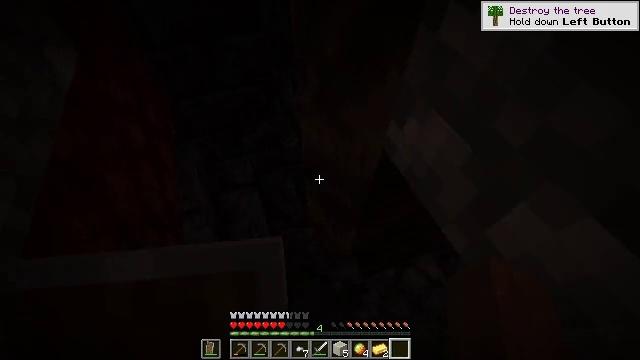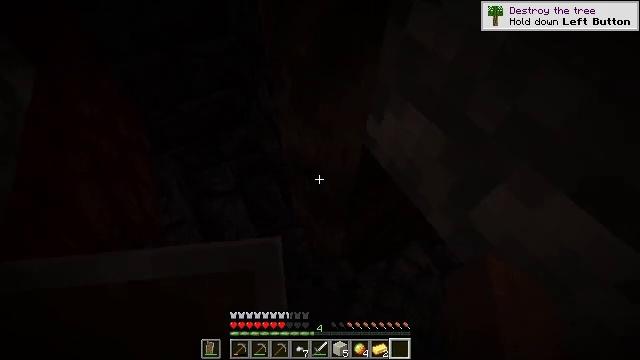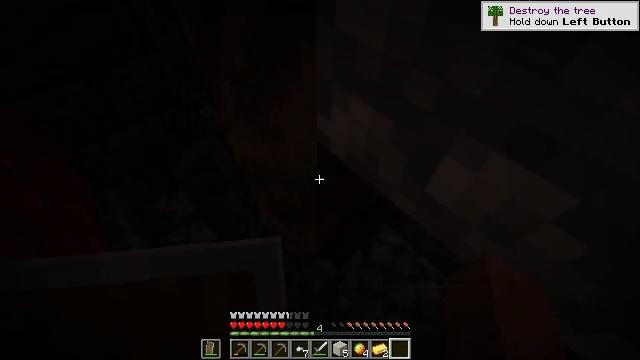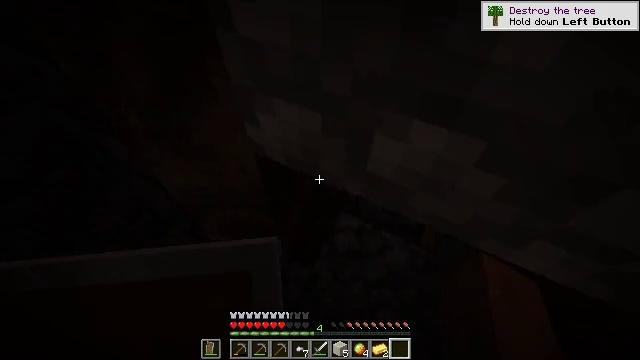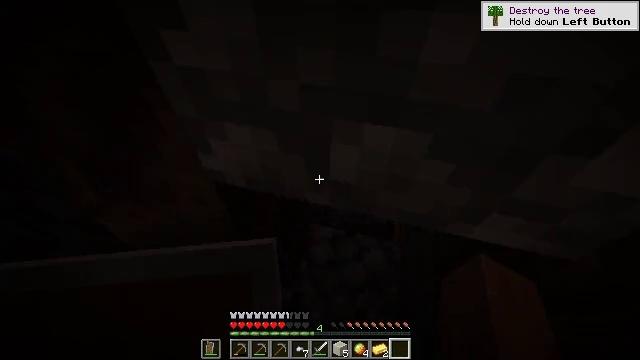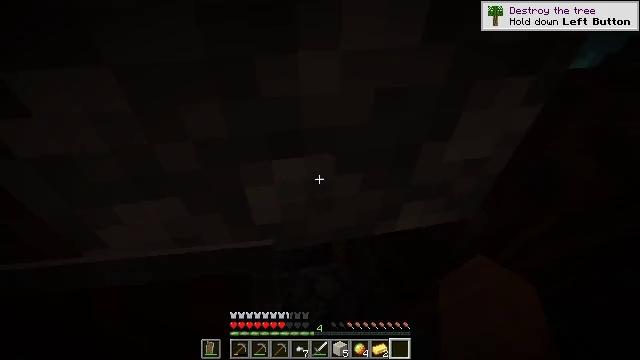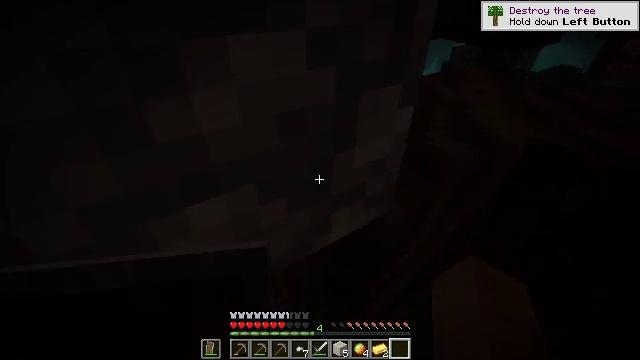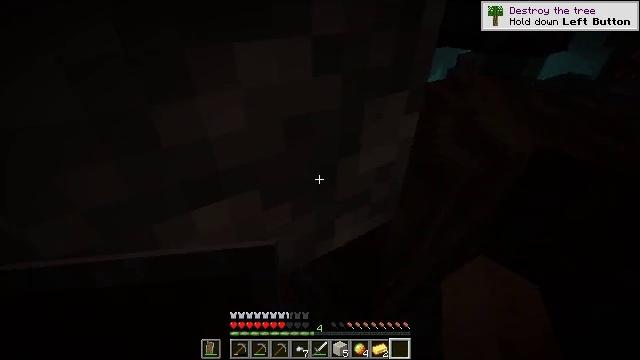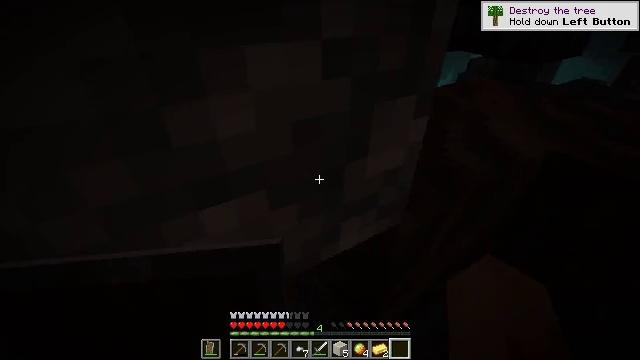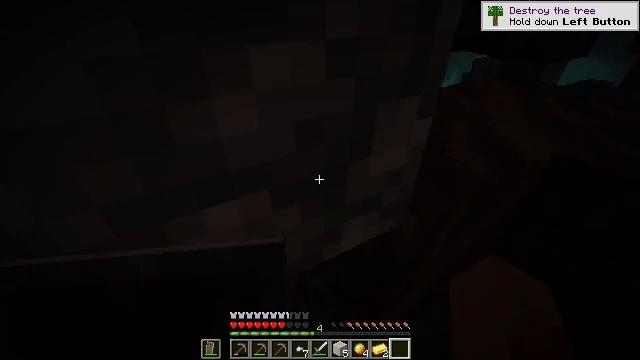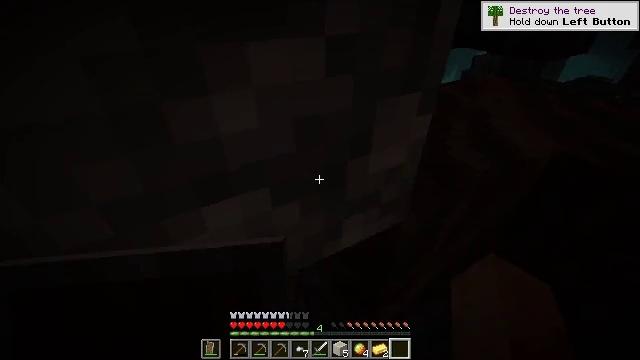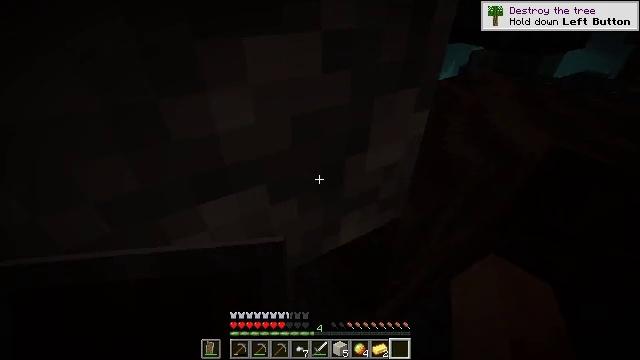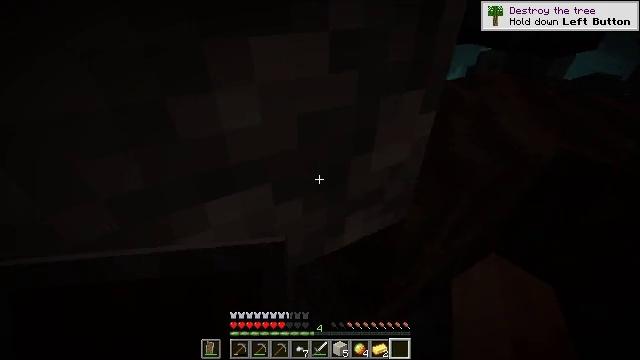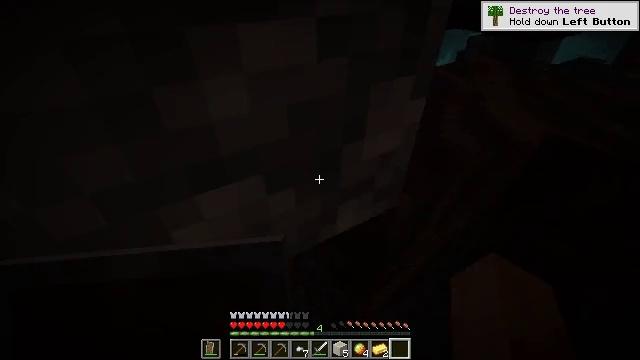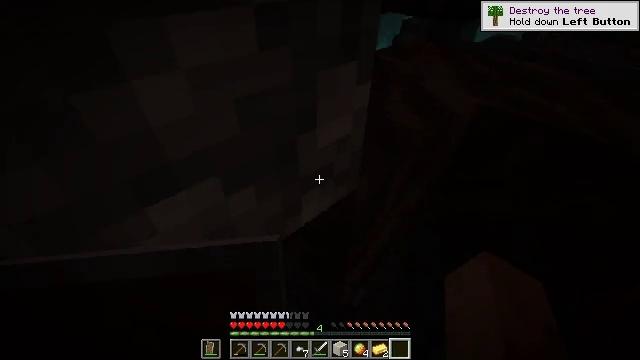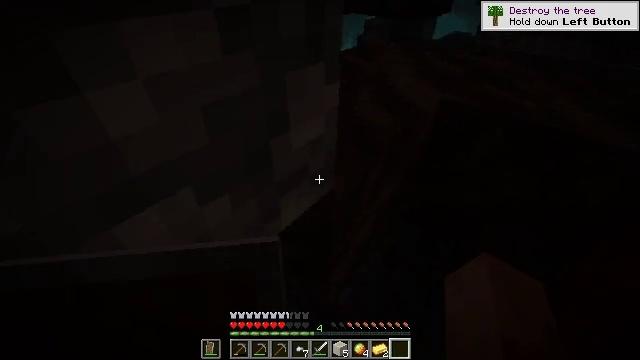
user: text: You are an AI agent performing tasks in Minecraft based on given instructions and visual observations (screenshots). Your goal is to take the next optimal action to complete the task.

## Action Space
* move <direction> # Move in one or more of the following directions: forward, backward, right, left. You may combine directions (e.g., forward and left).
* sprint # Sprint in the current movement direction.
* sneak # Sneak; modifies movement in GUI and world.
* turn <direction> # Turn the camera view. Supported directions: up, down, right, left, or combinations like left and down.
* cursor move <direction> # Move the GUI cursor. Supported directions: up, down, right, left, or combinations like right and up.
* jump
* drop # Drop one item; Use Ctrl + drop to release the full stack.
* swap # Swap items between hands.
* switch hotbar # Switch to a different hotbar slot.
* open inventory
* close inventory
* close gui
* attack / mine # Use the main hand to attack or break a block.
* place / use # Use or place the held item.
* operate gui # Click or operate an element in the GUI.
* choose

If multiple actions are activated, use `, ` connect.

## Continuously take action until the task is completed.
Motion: motion action
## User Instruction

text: Collect polished blackstone bricks by attacking them.
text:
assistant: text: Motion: turn right
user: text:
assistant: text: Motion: turn right
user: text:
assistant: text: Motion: turn right
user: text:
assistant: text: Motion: turn right and up
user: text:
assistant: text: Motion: turn right and up
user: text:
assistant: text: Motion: turn right and up
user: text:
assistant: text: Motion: turn left and up
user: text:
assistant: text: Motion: turn left
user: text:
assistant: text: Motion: no_op
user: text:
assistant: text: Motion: no_op
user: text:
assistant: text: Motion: no_op
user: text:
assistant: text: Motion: turn left
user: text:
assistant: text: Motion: turn right and down
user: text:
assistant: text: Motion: turn right and down
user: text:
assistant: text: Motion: turn right
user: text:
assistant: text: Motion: turn right and up
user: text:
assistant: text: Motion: turn right and up
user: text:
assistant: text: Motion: turn right and up
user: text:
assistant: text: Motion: turn right
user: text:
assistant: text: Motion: turn right
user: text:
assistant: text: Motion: no_op
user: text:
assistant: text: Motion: no_op
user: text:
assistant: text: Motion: no_op
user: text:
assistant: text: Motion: turn right and up
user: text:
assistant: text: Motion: turn right
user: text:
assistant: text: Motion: move forward
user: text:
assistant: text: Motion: move forward
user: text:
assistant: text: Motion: move forward
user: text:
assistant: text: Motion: move forward
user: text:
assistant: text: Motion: move forward